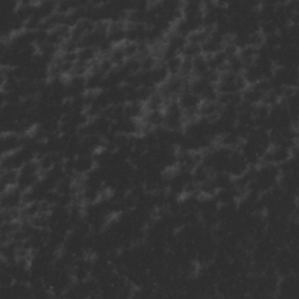
Label: non_frost